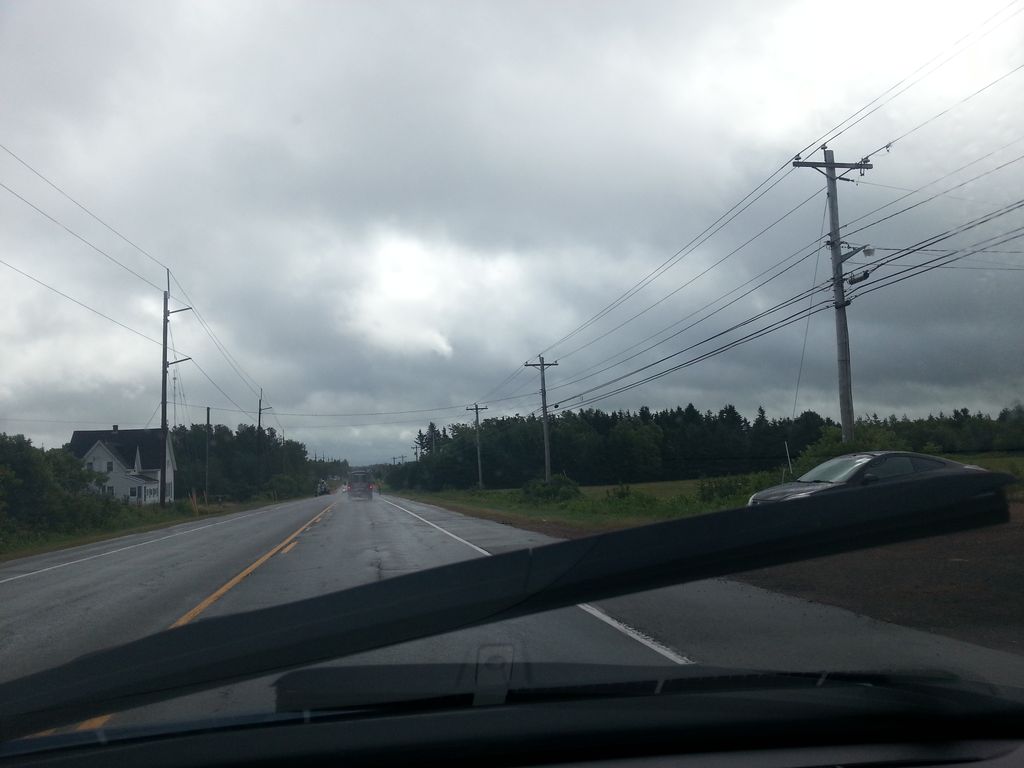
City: charlottetown